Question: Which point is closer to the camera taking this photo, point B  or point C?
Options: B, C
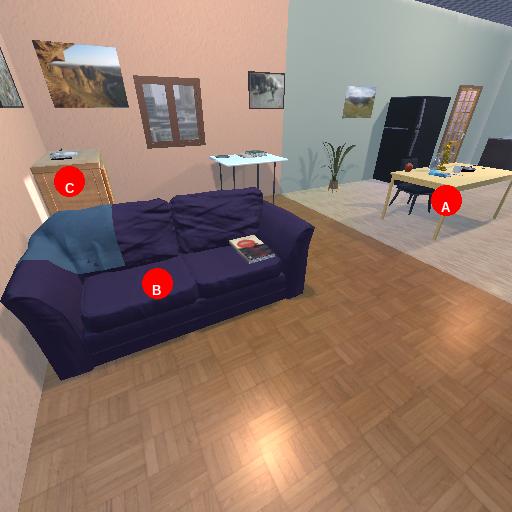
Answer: B